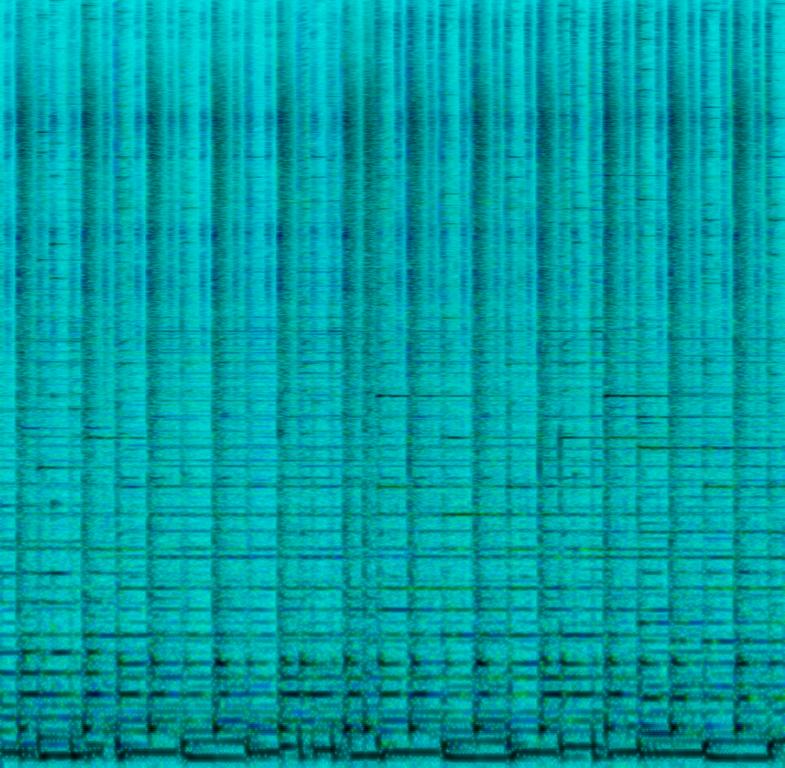
This instrumental pop song features the main melody played on bells. This is accompanied by percussion playing a simple beat. A tambourine plays continuously in the background and the accents are on the alternate counts when counting 8 in a bar. A ukulele plays chords in the background. An accordion sound is also heard faintly in the background. There are no voices in this song. This song has a happy and uplifting mood. This song can be played in a happy scene in a children's movie.